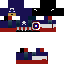
A male human skin with medium skin, wearing brown helmet dressed in a blue suit and red pants, featuring a closed mouth.